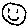
Label: smiley face